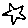
Label: star